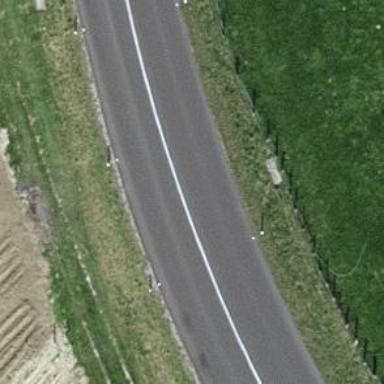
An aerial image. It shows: Secondary road.